【题型】选择题　【知识点】平面几何　【难度】easy
如图，在$4 \times 4$的正方形网格中，$\triangle A'B'C'$由$\triangle ABC$旋转得到，其旋转中心是（  ）

\textbf{A}.点$P$

\textbf{B}.点$Q$

\textbf{C}.点$M$

\textbf{D}.点$N$
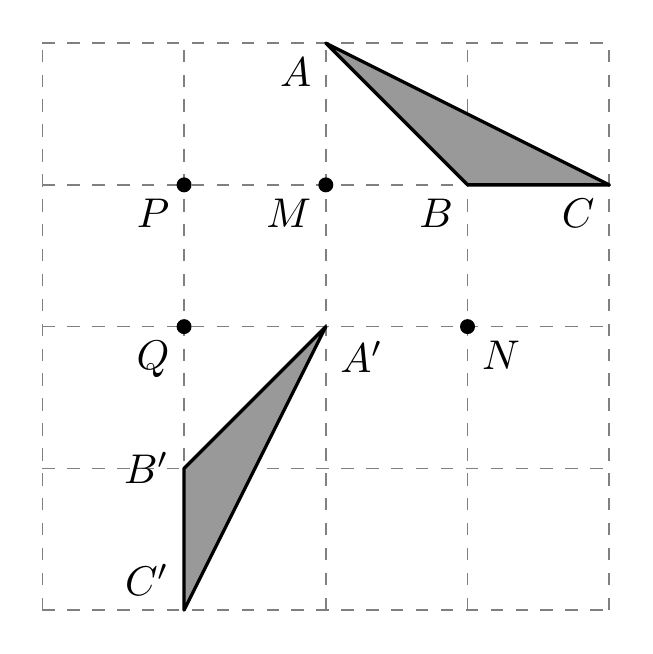
【解答】
\textbf{【答案】} A

\vspace{0.3cm}

\textbf{【分析】} 本题主要考查了旋转的性质，熟练掌握旋转中心在对应点连线的垂直平分线上是解题的关键。根据旋转的性质可知：旋转中心在对应点连线的垂直平分线上，进而得出答案。

\vspace{0.3cm}

\textbf{【详解】} 解：根据旋转的性质可知：旋转中心在对应点连线的垂直平分线上，由图形可知：点$P$在$BB'$的垂直平分线上，又在$AA'$的垂直平分线上，
$\therefore$ 旋转中心是点$P$，
故选：A.